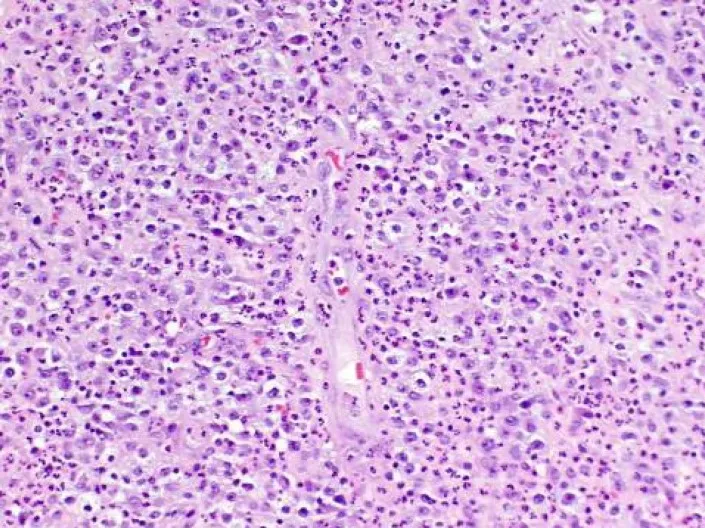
Hematoxylin and eosin stained histologic section of the nodular lesion demonstrate diffuse infiltrate of anaplastic appearing cells with large nuclei, prominent nucleoli, and with moderate amounts of pink cytoplasm consistent with anaplastic large cell lymphoma (ALCL). Notice abundant background neutrophils.
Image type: pathology (h&e)